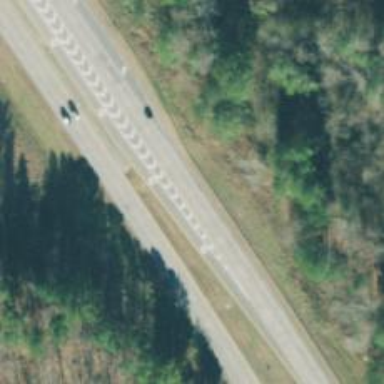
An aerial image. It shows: Trunk highway.